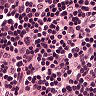
Metastatic tissue present: no